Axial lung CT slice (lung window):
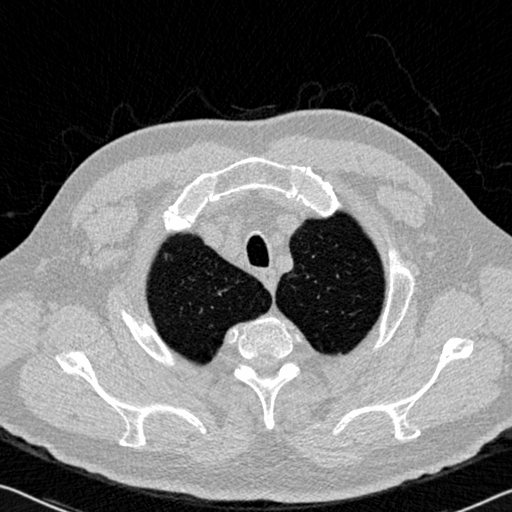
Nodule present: no